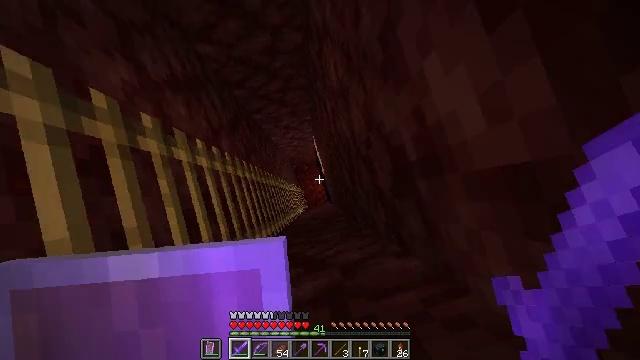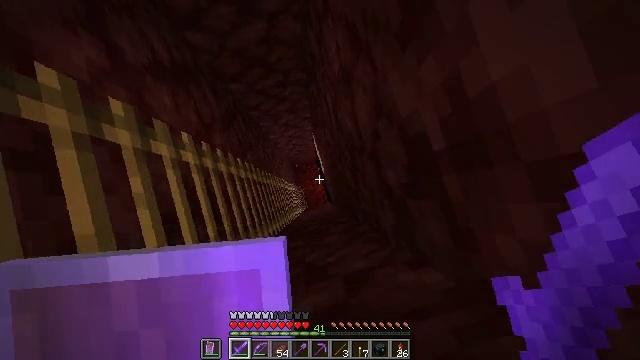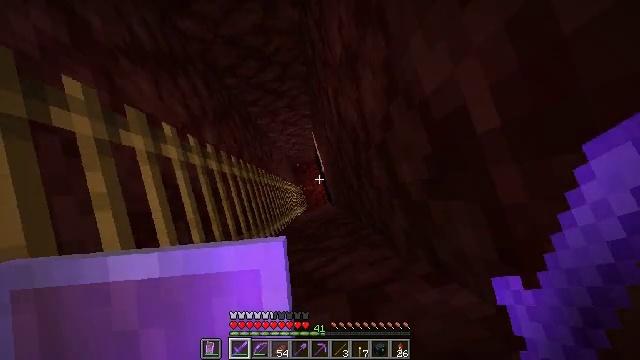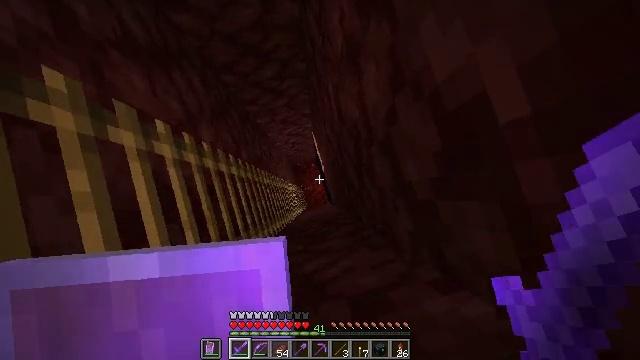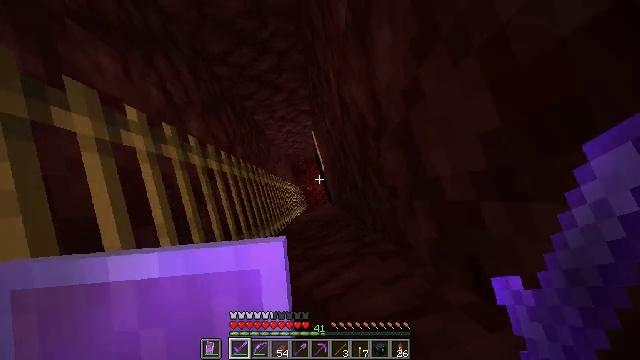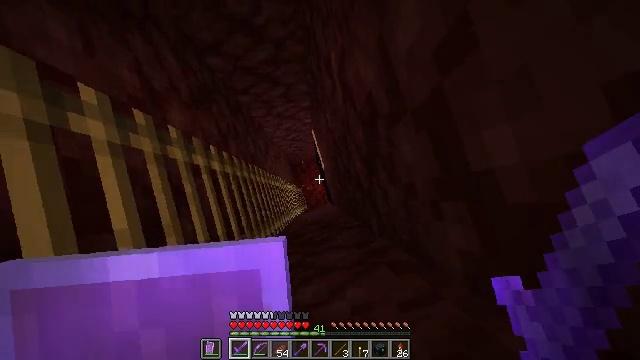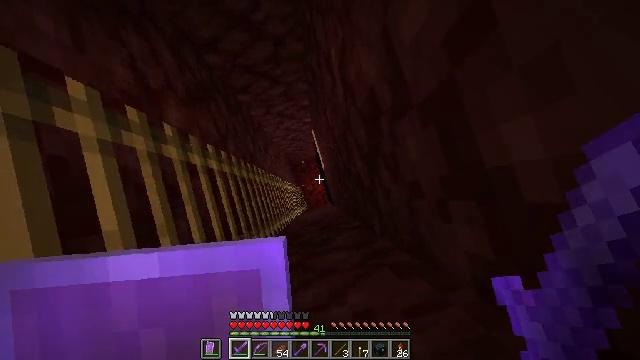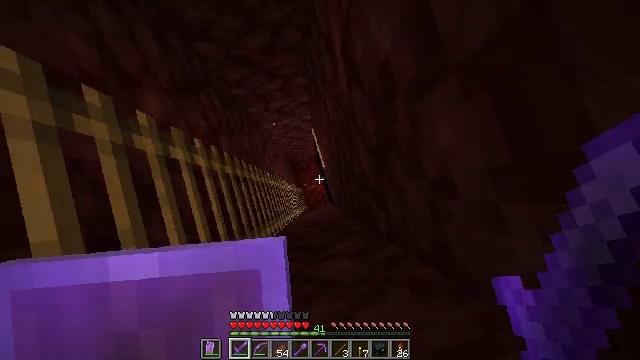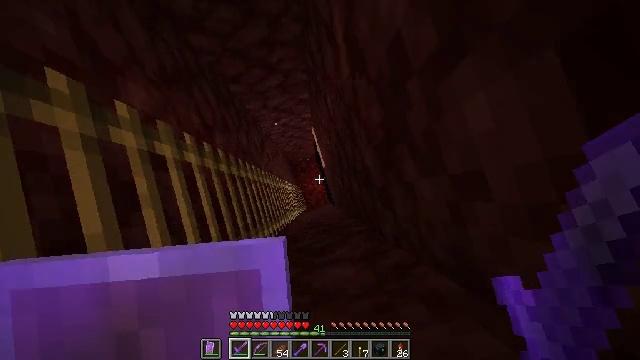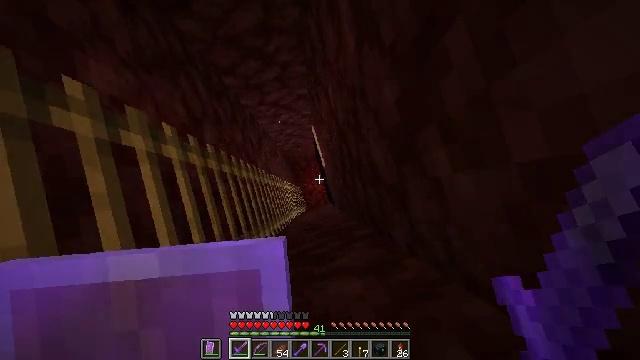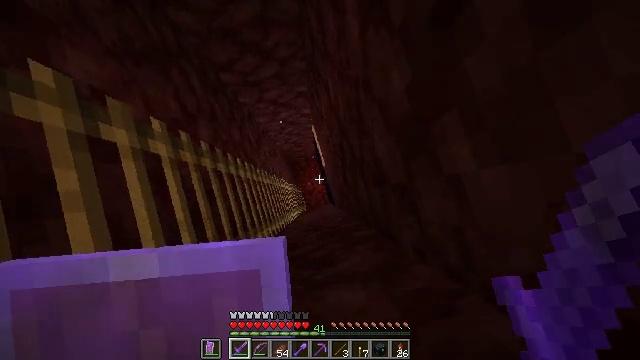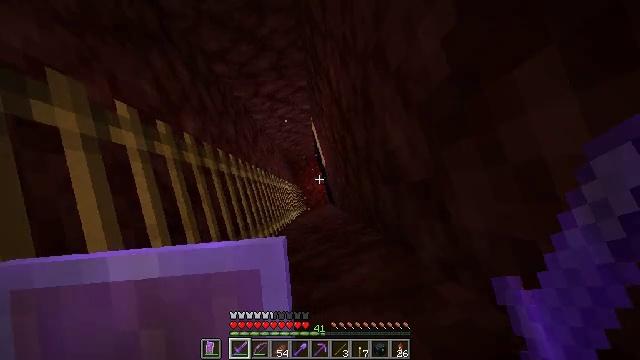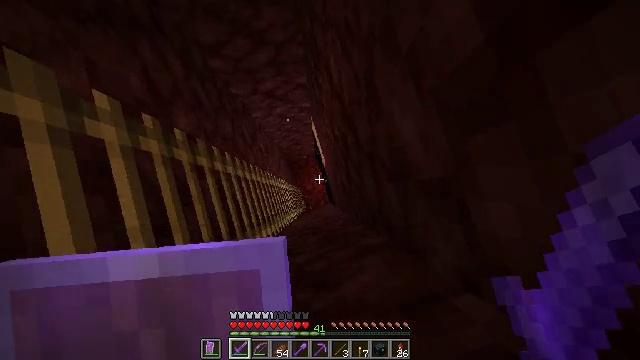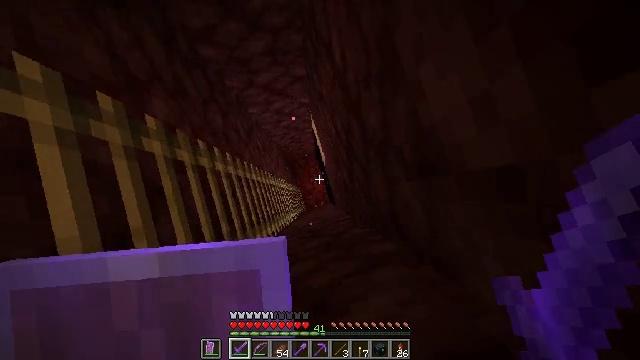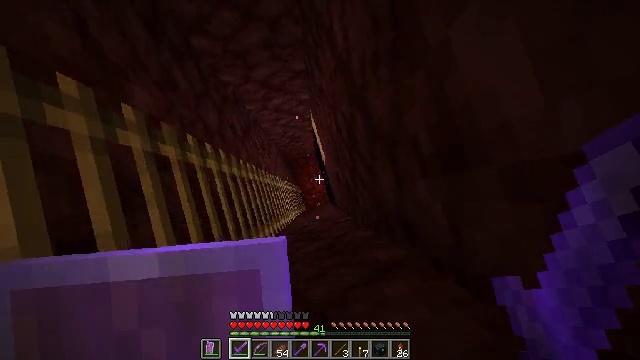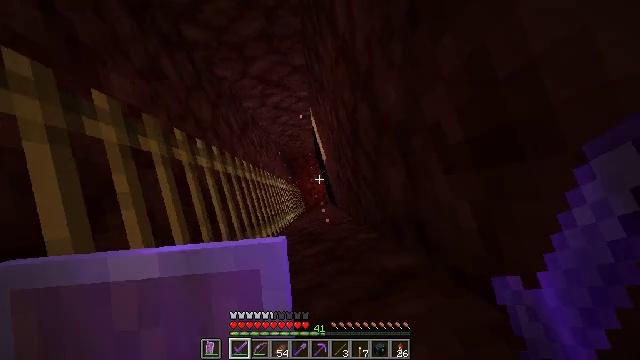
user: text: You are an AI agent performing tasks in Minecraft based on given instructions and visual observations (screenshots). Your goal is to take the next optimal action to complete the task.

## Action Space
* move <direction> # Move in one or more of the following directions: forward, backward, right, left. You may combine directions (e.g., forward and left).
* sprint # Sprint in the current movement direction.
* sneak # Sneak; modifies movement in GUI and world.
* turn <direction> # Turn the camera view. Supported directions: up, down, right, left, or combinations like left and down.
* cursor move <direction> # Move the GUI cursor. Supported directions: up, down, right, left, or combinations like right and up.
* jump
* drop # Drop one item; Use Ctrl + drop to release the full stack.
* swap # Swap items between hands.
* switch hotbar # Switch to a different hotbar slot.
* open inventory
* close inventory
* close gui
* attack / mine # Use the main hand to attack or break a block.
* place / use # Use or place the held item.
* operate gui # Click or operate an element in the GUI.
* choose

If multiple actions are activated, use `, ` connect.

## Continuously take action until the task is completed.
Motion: motion action
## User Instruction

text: Break the obsidian using a diamond or netherite pickaxe.
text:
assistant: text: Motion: no_op
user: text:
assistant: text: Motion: no_op
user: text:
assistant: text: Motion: no_op
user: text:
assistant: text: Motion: no_op
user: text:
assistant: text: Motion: no_op
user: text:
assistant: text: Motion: no_op
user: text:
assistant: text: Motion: no_op
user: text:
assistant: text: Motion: no_op
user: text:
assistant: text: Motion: no_op
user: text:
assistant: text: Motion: no_op
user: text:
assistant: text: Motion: no_op
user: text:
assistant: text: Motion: no_op
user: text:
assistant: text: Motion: no_op
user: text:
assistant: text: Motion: no_op
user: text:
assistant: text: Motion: no_op
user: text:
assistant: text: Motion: no_op
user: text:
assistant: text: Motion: no_op
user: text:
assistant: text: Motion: no_op
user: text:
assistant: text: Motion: no_op
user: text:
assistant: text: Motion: no_op
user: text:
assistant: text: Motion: no_op
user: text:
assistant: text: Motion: no_op
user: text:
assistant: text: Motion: no_op
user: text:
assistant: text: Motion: no_op
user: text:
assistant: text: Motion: no_op
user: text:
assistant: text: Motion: no_op
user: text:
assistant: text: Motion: no_op
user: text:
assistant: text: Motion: no_op
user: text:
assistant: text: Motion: no_op
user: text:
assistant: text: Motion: no_op